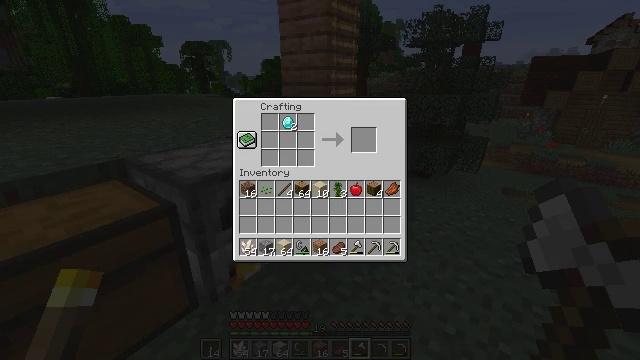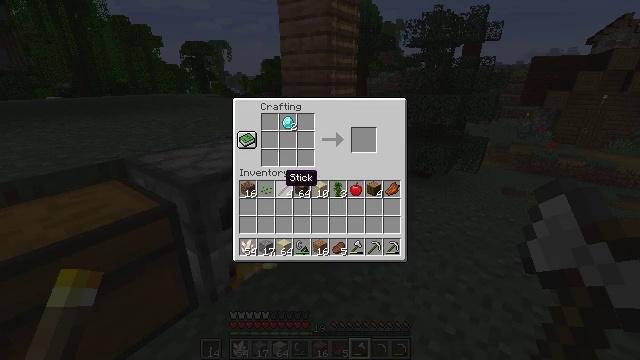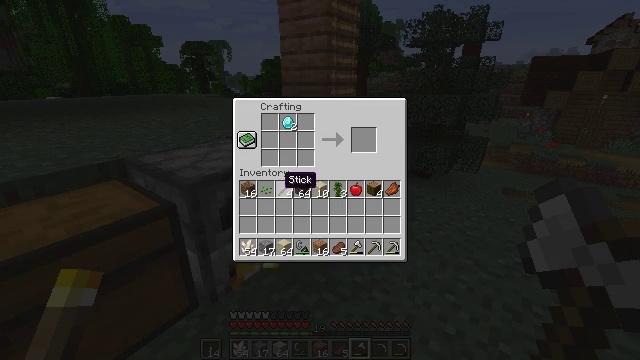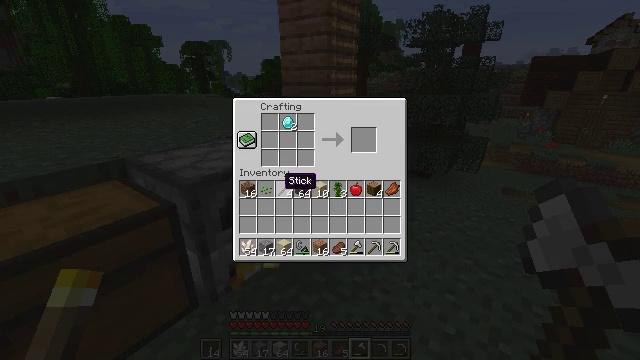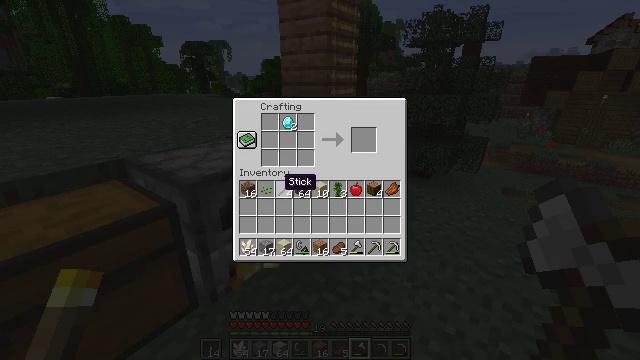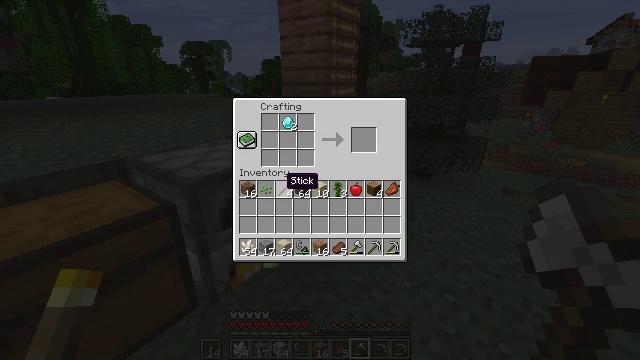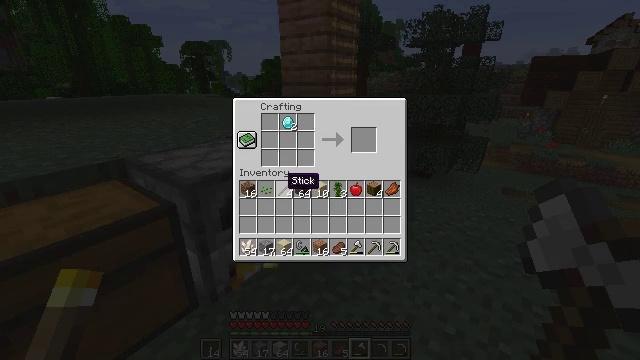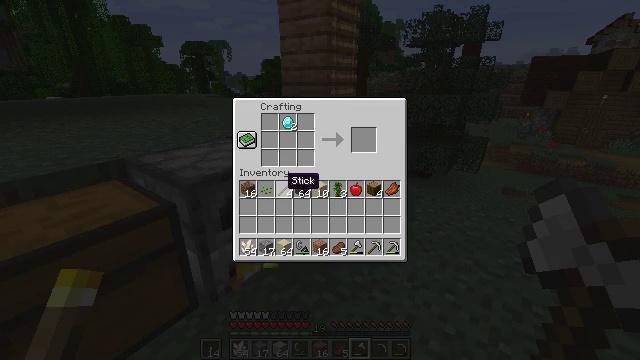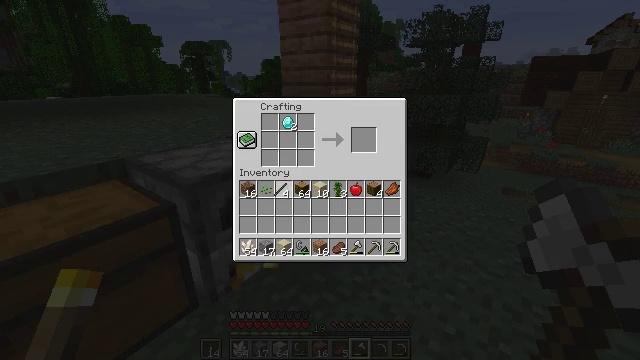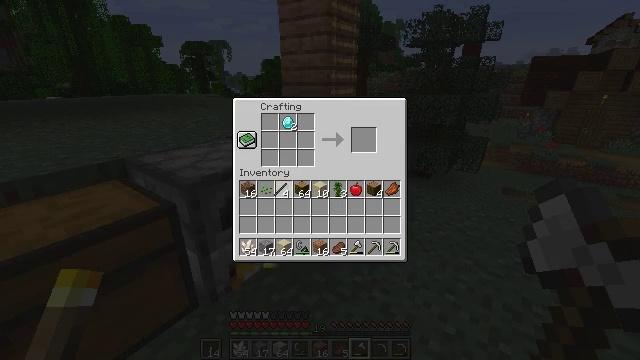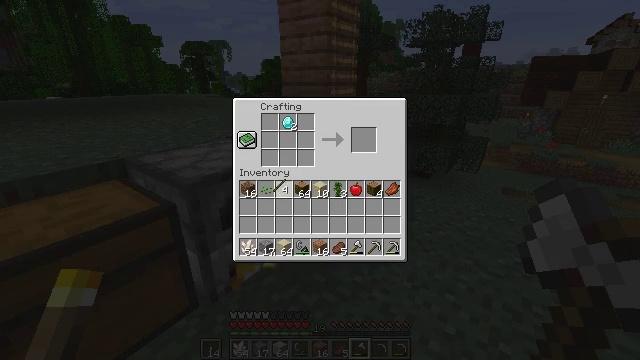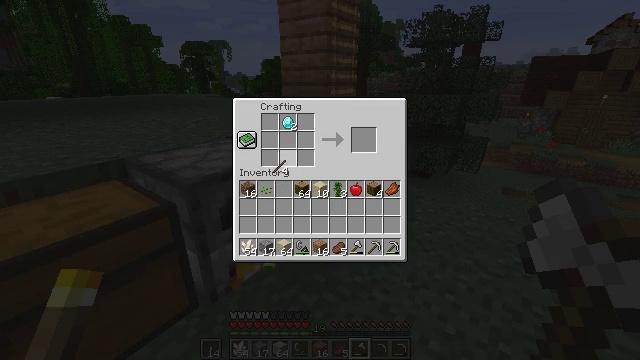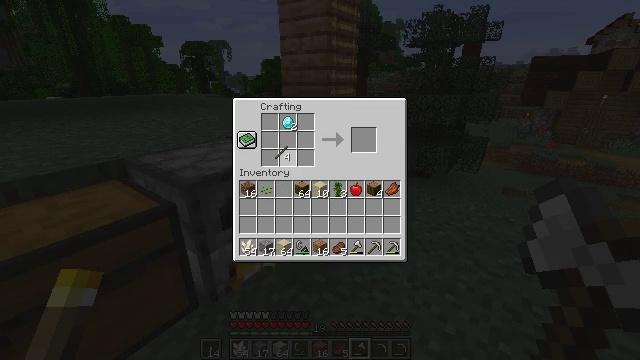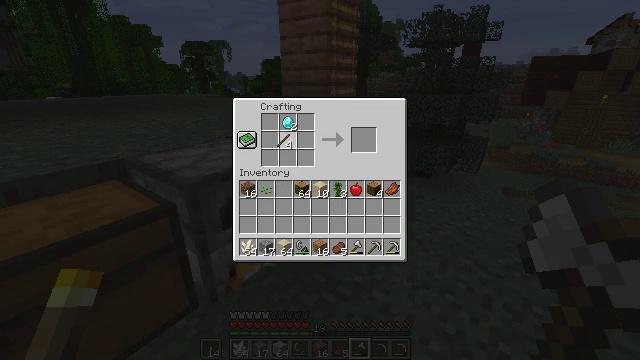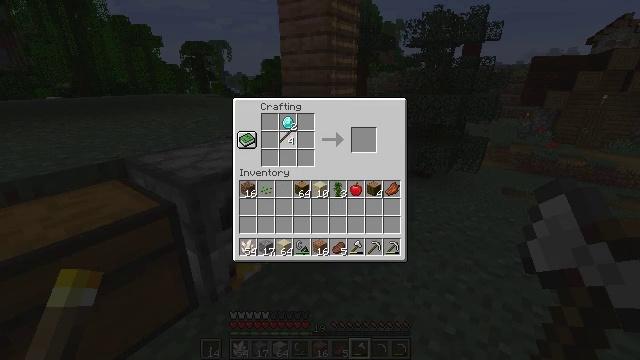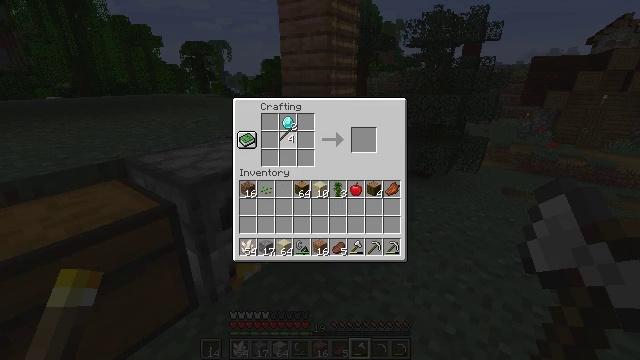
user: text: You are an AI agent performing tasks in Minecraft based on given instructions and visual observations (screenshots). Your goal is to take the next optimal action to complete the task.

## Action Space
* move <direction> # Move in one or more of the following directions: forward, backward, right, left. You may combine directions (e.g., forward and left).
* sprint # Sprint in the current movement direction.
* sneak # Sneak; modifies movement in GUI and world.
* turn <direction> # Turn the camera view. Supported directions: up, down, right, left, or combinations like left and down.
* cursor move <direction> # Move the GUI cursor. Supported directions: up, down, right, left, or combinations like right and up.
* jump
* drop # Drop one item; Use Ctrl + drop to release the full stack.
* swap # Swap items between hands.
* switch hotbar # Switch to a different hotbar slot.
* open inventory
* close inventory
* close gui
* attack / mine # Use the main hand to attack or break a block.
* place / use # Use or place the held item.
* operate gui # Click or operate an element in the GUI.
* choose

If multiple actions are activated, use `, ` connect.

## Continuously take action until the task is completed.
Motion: motion action
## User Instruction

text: Open the crafting table to craft a diamond shovel.
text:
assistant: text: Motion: cursor move down
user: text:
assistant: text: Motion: no_op
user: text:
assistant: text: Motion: no_op
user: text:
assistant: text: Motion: no_op
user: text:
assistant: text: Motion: no_op
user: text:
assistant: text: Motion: no_op
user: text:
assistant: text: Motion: no_op
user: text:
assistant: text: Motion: operate gui
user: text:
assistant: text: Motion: operate gui
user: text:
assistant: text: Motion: no_op
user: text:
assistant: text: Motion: cursor move up
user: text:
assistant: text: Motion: cursor move up
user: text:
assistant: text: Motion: cursor move up
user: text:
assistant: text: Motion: no_op
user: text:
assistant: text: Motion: no_op
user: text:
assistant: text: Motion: no_op
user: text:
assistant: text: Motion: no_op
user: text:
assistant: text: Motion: no_op
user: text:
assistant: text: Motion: no_op
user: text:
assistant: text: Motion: no_op
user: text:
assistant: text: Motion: no_op
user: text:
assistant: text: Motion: no_op
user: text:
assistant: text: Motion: no_op
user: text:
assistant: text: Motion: no_op
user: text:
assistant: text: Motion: no_op
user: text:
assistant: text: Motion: no_op
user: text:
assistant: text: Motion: no_op
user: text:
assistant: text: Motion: no_op
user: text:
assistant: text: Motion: no_op
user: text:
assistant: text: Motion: no_op